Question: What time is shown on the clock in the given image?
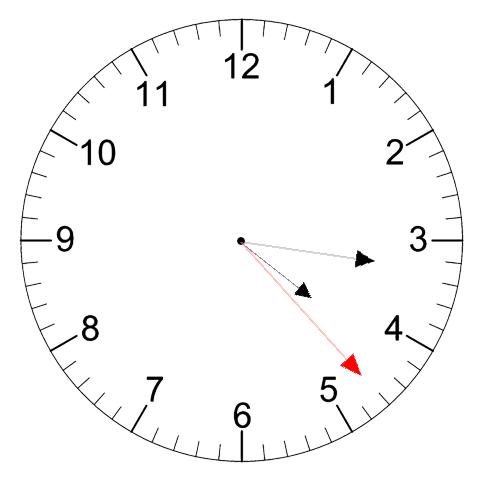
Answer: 04:16:23